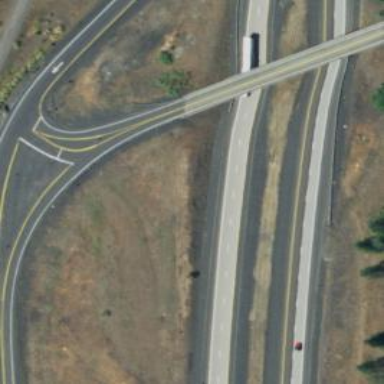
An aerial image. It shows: Asphalt motorway.